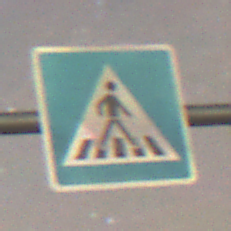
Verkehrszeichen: FussgaengerueberwegLinks
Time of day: Night
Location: Outdoor (Suburban)
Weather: Clear
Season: NotSpecified
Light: Artificial